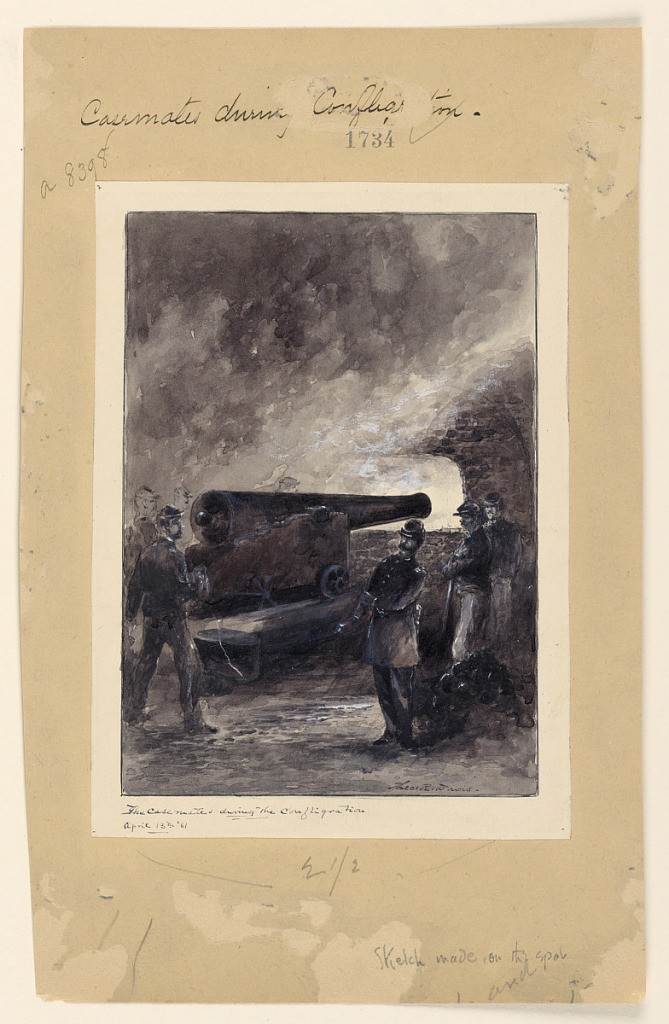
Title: A Casemate Gun During the Conflagration
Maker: Theodore Russell Davis, American, 1840 - 1894
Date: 1887
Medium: Watercolor on paper
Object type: Drawing
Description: Interior of a fort. A cannon being fired. An officer and six soldiers.